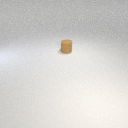
small brown rubber cylinder